Question: I'm getting this issue. What's the best way to fix it?

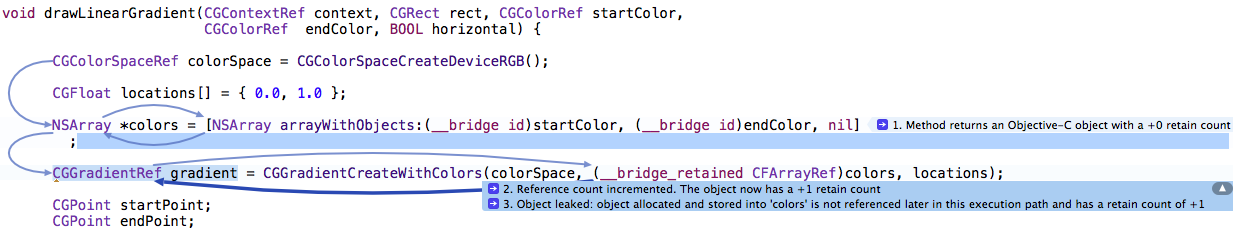
Answer: From the <URL>:
> - '(__bridge T)' op casts the operand to the destination type T. If T is a retainable object pointer type, then op must have a non-retainable pointer type. ...- '(__bridge_retained T)' op casts the operand, which must have retainable object pointer type, to the destination type, which must be a non-retainable pointer type. ARC retains the value, subject to the usual optimizations on local values, and the recipient is responsible for balancing that +1.
By using a retained bridge cast, you've asked ARC to retain the value.
But it looks like in your case you do not plan on taking responsibility of the memory management of the 'colors' object. So the retained bridge would seem to be incorrect, and you want just the '__bridge' cast instead.